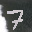
Label: 7